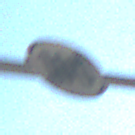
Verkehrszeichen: EndeGeschwindigkeit100
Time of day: MorningAfternoon
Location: Outdoor (Nature)
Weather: PartlyCloudy
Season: NotSpecified
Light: Natural